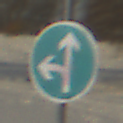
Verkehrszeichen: VorgeschriebeneFahrtrichtungGeradeausOderLinks
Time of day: MorningAfternoon
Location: Outdoor (Suburban)
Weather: PartlyCloudy
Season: NotSpecified
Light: Natural